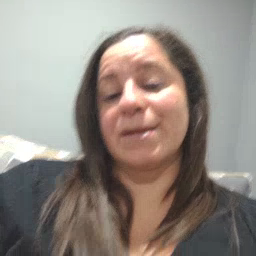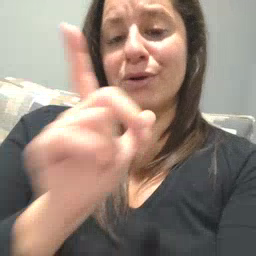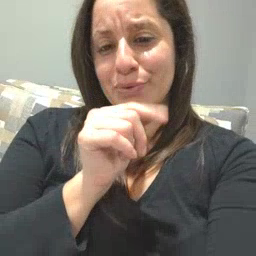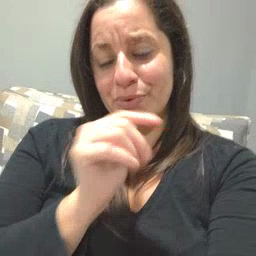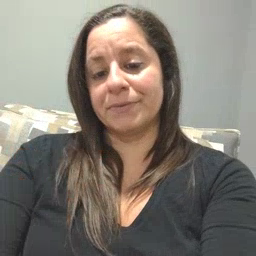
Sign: who